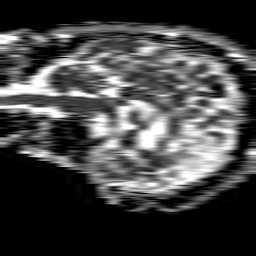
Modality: ADC
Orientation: sagittal
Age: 54
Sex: male
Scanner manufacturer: philips
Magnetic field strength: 1.5 T
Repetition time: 4.6 s
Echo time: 0.09059 s